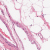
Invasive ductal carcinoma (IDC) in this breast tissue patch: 0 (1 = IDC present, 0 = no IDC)